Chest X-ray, PA view. Patient: 20 years old, sex F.
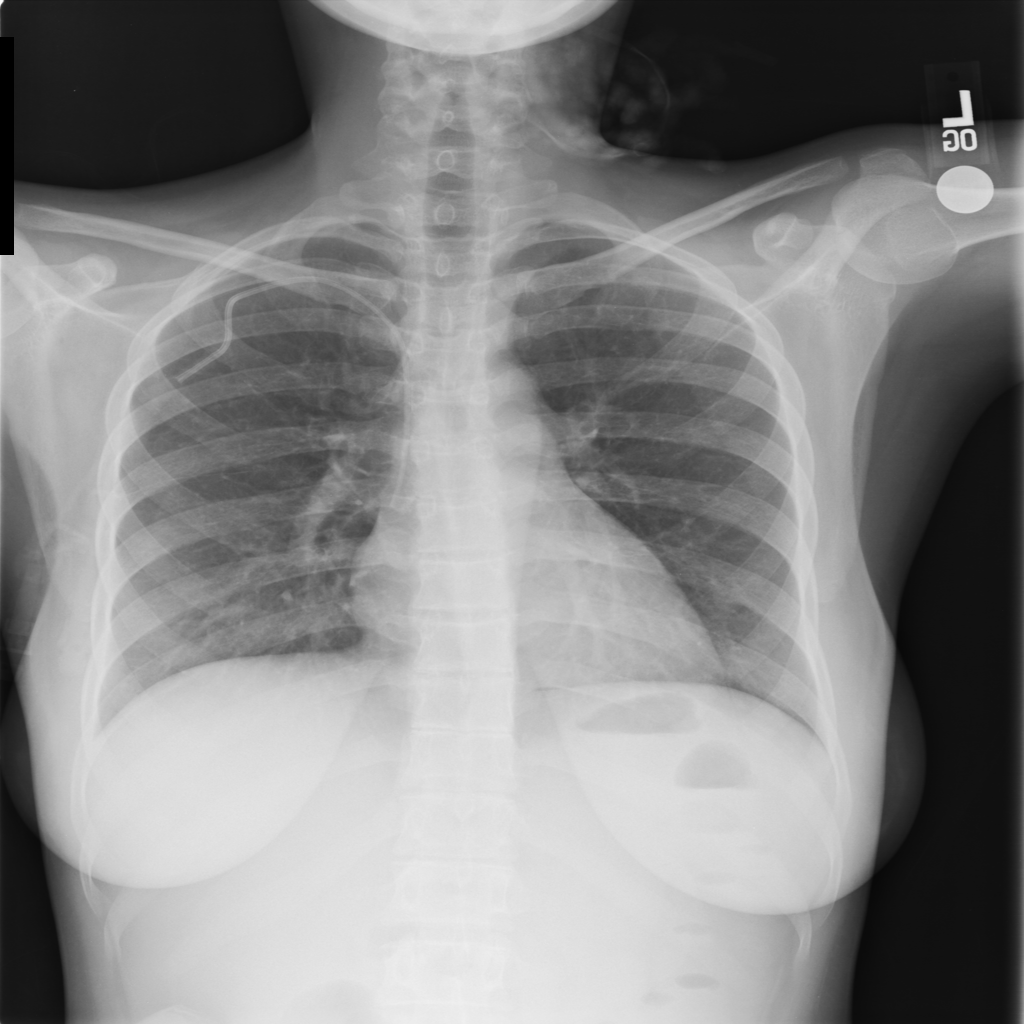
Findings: No Finding